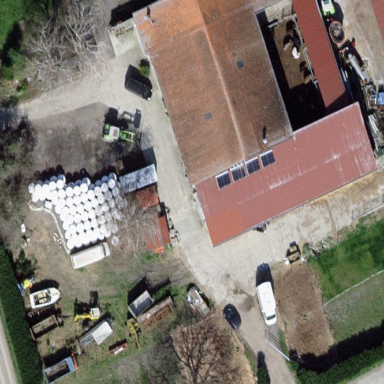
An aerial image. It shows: Farmyard area.